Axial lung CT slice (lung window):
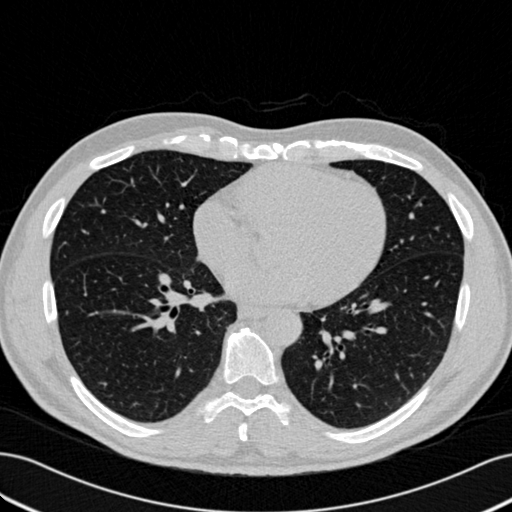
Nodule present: no